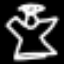
Label: angel